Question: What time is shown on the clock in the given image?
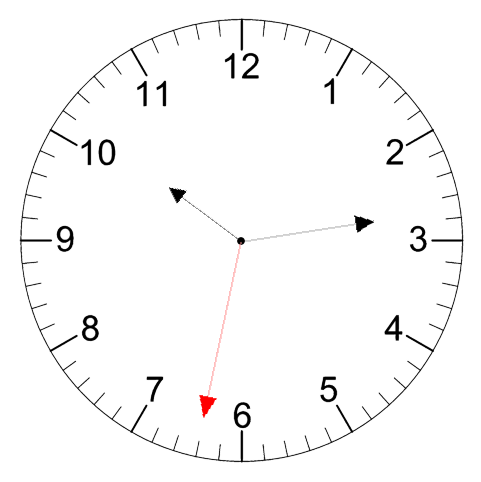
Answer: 10:13:32